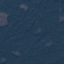
Land use / land cover: Forest